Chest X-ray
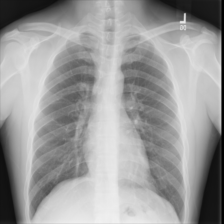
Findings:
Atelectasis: negative
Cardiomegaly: negative
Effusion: negative
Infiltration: negative
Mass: negative
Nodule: negative
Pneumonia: negative
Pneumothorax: negative
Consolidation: negative
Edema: negative
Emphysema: negative
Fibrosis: negative
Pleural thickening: negative
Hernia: negative